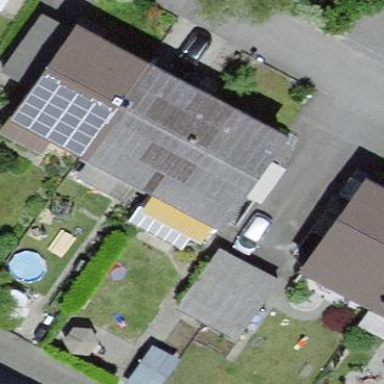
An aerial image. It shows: Terrace-style building with gabled roof.